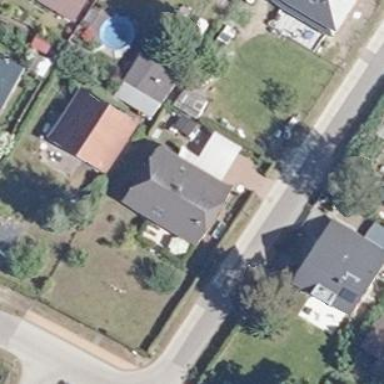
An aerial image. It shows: Half-hipped roof house.